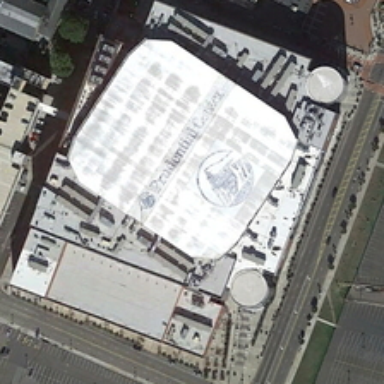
The center is surrounded by dark green trees .